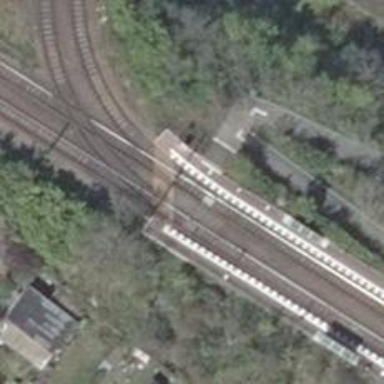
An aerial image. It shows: Railway switch.